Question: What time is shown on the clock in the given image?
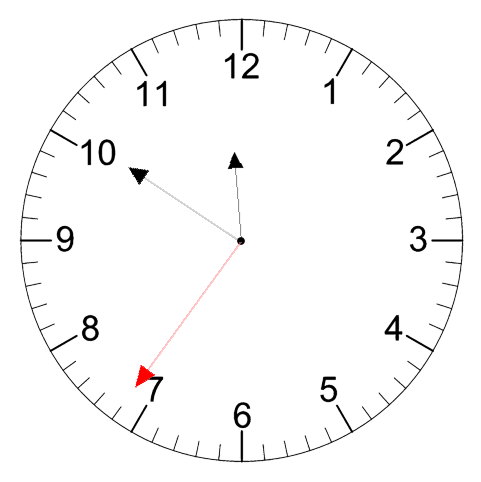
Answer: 11:50:36